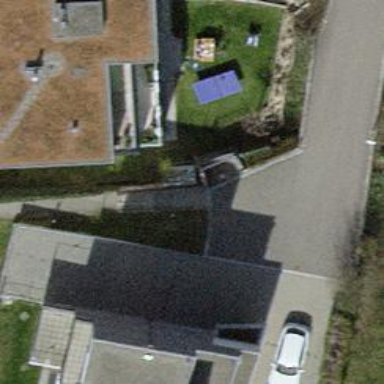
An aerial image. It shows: Concrete steps.